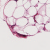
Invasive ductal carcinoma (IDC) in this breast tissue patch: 0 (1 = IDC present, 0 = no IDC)